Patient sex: M
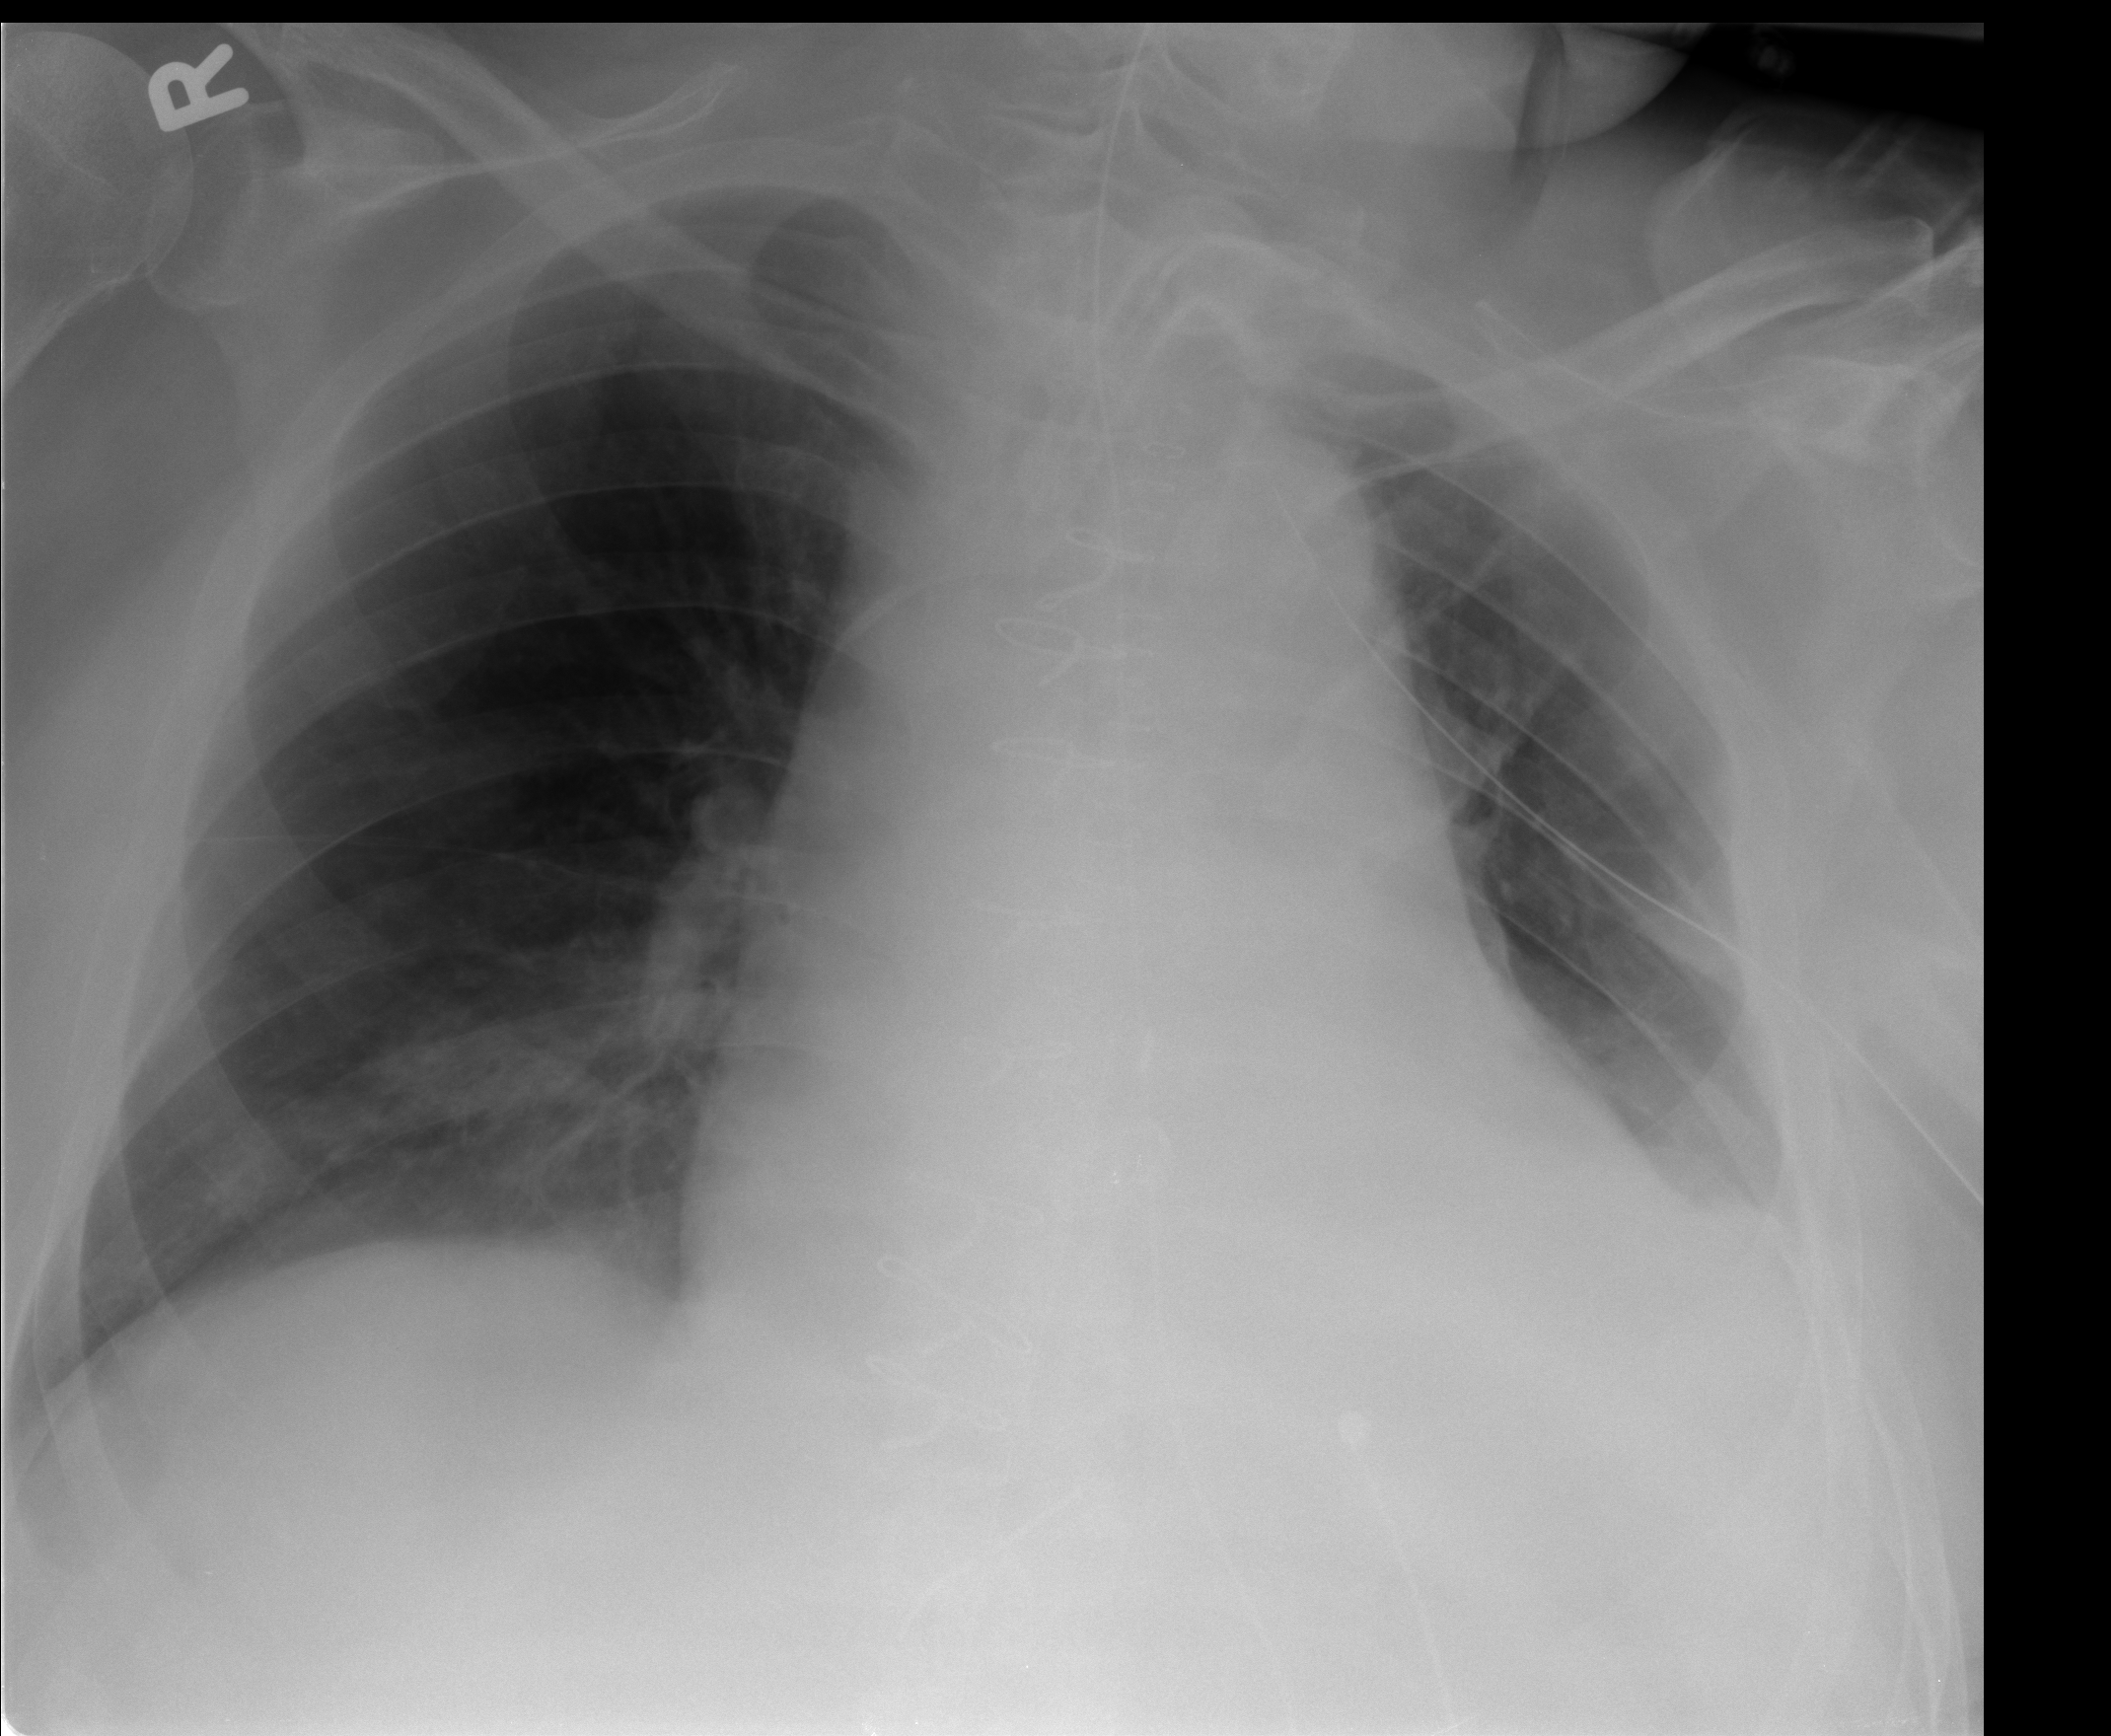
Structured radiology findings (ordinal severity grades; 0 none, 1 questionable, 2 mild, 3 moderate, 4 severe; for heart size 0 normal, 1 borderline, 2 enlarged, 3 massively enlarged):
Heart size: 2
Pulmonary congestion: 0
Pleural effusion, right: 0
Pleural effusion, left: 2
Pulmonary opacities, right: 0
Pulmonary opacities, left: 0
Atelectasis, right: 0
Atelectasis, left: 3